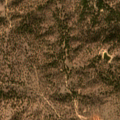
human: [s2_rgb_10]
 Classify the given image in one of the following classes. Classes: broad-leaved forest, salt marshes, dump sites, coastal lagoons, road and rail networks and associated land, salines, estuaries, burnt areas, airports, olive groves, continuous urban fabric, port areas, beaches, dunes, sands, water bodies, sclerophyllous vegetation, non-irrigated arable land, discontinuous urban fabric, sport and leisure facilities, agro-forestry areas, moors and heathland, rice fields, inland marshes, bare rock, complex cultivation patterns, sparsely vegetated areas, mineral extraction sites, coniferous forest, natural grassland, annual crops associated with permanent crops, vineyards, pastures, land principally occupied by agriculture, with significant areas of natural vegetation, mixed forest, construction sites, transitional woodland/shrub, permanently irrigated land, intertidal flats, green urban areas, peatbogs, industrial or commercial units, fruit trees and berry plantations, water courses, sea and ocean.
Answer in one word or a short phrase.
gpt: agro-forestry areas